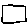
Label: square